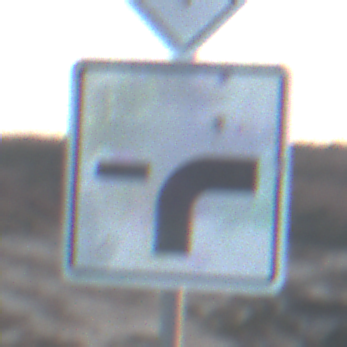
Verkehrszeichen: VerlaufVorfahrtsstrasse9
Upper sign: Vorfahrtsstrasse
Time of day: SunriseSunset
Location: Outdoor (Nature)
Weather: Clear
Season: NotSpecified
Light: Natural